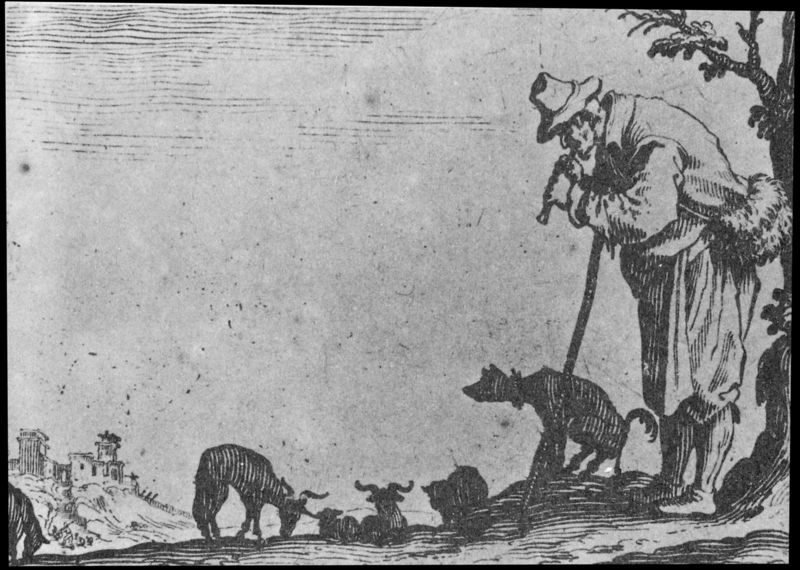
Titel: Capricci di varie figure
Künstler: Jacques Callot
Schlagwörter: baum, feder, himmel, mann, landschaft, stadt, hut, schwarz, zeichnung, gebäude, hund, hunde, schloss, tiere, weg, rock, hose, horn, ast, einsamkeit, häuser, hügel, kühe, weide, mantel, musik, stock, halsband, schuhe, stab, dorf, herde, abendstimmung, ortschaft, tusche, burg, wurzel, druck, schraffiert, tasche, flöte, wanderer, hörner, hirtenstab, schafe, ochse, hirte, schäfer, ziege, ziegen, schwarz/weiß, widder, bundhose, hirt, kacken, kot, zeiegen, umängetasche, felltasche